Interaction volume radius: 10 \u00c5
Interaction volume height: 20 \u00c5
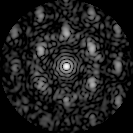
Disorder parameter: 0.5549